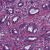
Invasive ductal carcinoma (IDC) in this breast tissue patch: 1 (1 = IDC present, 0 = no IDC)